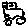
Label: car